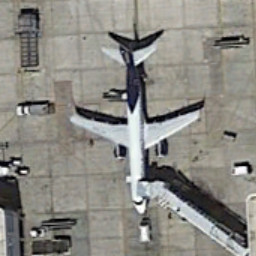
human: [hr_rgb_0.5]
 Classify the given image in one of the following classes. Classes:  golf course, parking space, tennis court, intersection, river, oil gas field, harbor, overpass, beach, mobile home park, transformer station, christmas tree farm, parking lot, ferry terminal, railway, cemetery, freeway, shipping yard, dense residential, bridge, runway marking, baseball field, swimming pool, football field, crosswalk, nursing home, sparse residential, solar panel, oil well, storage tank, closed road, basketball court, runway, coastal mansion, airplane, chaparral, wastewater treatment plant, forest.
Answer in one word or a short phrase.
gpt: airplane